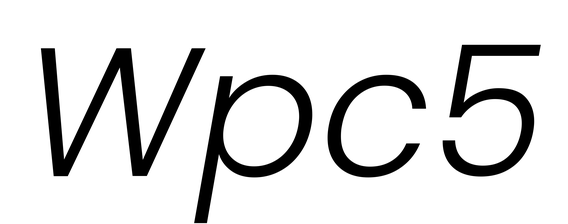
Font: Poppins-LightItalic